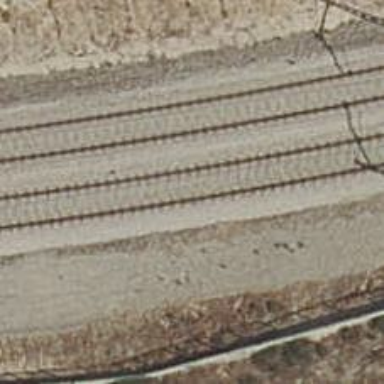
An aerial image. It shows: Railway with electrified contact lines.